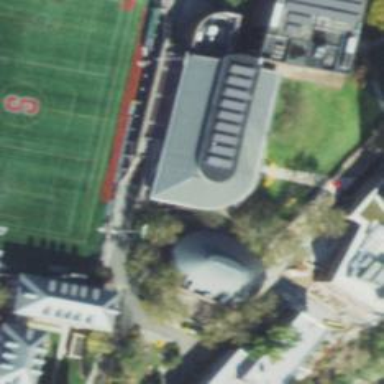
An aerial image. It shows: Building with sports center for athletics.